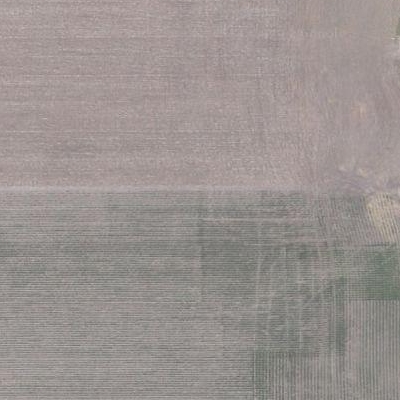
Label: Field